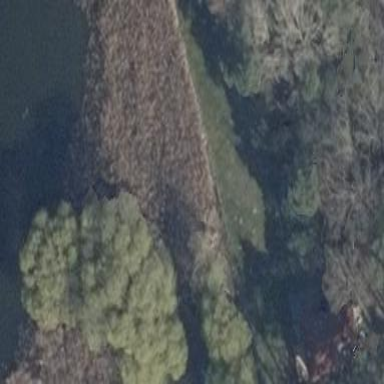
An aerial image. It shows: Wetland area characterized by wet meadow.